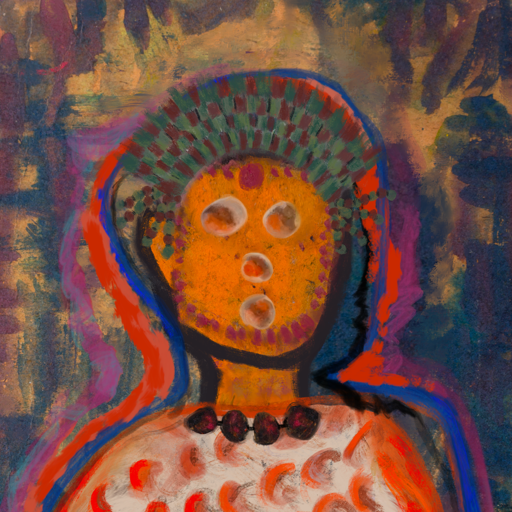
Background: InTheSun, Head And Neck Front: Doll, Face Front: Rupkatha, Bust: Rupkatha, Hair Front: Experience, Head Accessory: After_Raid_Crown, Second Necklace: Blank, Necklace: Mosgoul, Baby: Blank